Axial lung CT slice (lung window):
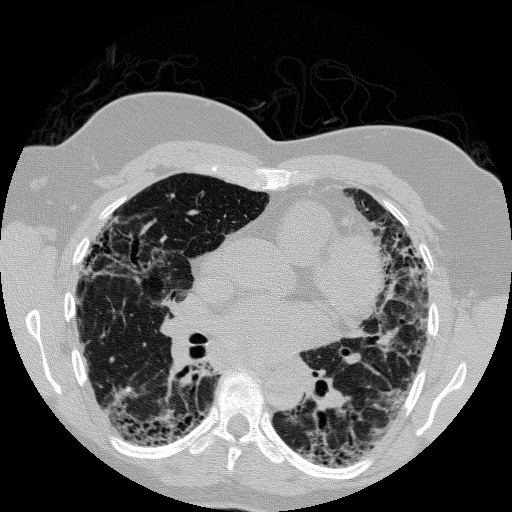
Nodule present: no